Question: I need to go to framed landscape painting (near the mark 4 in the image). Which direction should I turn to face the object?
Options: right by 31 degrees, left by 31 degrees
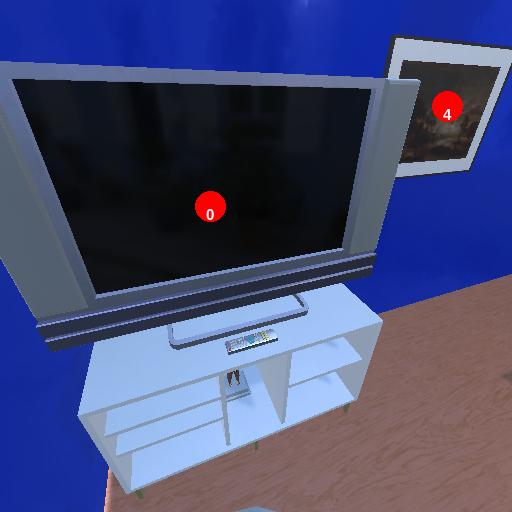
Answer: right by 31 degrees